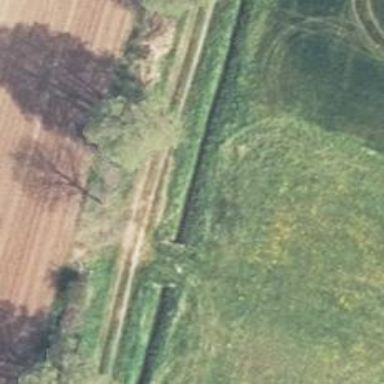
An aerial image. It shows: Culvert tunnel.